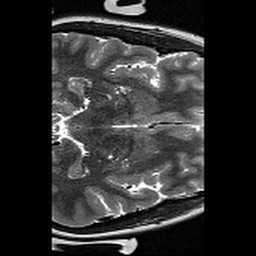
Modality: T2w
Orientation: axial